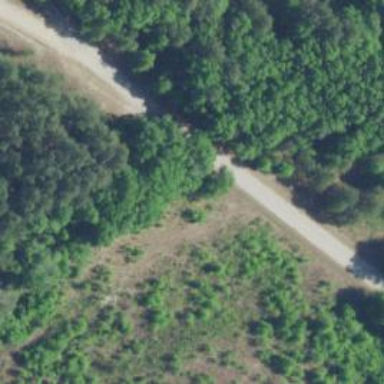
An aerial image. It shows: Unclassified road.